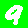
Digit: 9